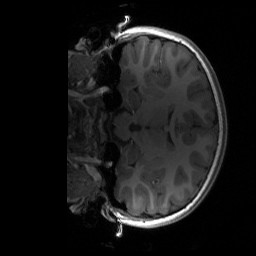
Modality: T1w
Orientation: coronal
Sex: female
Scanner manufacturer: siemens
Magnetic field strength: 3 T
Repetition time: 1.9 s
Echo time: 0.00243 s